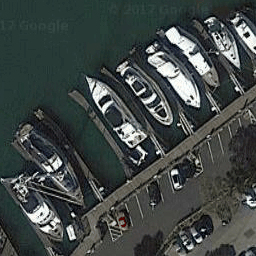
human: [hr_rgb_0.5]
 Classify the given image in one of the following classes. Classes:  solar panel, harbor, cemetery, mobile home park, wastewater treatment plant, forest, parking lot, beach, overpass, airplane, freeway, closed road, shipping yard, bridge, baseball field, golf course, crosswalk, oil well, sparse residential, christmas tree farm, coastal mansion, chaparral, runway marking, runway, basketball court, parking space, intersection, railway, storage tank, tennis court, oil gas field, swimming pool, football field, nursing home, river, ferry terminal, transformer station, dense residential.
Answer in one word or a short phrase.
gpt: harbor